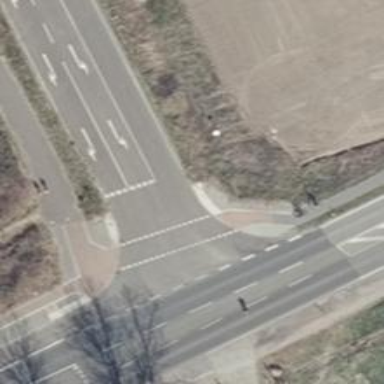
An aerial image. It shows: Asphalt path suitable for cycling and walking.